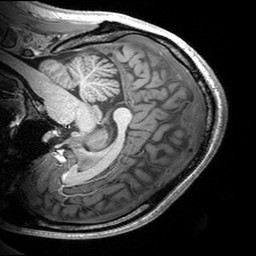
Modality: T1w
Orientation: sagittal
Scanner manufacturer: siemens
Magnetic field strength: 3 T
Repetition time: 2.53 s
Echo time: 0.00299 s